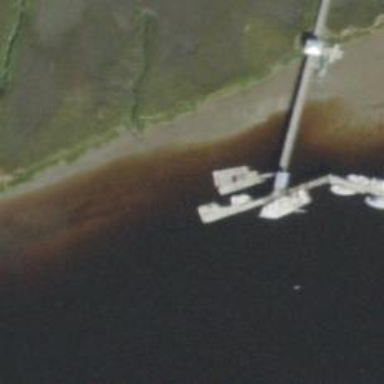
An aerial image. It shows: Pier with mooring facilities.